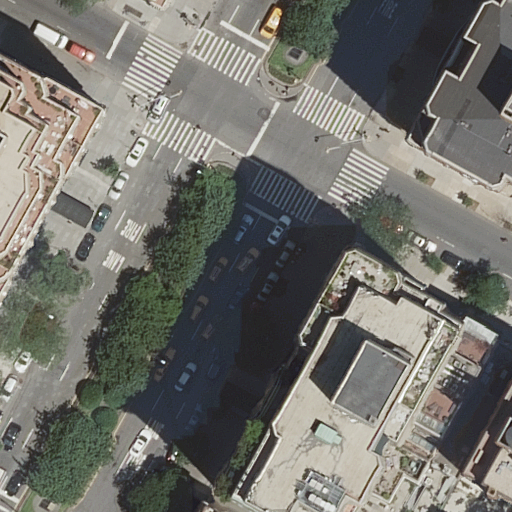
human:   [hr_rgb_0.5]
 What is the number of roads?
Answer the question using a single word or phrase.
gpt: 4

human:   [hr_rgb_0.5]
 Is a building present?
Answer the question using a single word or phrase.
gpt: yes

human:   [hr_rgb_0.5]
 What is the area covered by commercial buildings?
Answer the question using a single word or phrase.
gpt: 0m2

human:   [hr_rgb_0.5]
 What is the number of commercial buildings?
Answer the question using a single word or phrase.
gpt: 0

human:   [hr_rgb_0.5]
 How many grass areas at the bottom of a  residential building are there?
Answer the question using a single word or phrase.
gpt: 1

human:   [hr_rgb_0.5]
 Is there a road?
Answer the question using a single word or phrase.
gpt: yes

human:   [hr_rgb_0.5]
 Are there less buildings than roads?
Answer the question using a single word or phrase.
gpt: no

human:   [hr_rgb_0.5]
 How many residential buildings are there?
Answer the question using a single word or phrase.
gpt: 7

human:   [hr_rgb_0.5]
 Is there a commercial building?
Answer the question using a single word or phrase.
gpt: no

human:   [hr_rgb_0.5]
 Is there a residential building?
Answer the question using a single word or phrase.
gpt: yes

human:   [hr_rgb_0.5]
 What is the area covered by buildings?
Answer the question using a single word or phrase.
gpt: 1300m2

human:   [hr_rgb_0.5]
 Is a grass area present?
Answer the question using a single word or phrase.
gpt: yes

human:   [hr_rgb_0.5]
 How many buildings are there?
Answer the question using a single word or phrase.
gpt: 7

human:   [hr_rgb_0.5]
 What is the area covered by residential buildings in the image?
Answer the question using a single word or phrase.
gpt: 1300m2

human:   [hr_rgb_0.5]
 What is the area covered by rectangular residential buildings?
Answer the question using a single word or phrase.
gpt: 1300m2

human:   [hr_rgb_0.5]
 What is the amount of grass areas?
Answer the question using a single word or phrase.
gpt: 2

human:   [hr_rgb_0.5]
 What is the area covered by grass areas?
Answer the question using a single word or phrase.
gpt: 483m2

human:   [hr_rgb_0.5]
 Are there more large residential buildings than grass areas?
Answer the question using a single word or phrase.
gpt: no

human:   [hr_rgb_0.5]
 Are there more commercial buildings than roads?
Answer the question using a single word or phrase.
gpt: no

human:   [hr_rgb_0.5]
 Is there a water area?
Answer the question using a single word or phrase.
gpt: no

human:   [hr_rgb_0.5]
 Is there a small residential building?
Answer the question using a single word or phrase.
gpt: yes

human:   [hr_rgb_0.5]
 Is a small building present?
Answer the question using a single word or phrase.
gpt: yes

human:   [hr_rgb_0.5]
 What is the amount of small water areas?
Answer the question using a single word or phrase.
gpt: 0

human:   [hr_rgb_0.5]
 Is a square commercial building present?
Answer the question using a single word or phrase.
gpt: no

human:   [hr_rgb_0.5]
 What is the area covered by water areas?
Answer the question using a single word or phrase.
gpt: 0m2

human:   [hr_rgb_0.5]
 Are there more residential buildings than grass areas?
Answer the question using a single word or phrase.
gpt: yes

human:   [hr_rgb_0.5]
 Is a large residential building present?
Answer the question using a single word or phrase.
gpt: yes

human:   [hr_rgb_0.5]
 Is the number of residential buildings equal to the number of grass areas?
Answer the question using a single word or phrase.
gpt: no

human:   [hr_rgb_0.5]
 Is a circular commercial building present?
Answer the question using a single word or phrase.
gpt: no

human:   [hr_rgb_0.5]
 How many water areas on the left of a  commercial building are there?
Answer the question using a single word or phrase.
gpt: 0

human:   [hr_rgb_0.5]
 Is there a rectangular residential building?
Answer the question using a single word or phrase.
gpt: yes

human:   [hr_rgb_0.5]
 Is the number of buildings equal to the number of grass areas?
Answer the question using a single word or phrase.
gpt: no

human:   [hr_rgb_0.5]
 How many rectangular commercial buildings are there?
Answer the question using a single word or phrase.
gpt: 0

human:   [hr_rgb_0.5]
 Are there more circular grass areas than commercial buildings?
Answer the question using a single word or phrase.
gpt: no

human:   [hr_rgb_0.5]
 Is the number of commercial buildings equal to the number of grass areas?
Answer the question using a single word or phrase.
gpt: no

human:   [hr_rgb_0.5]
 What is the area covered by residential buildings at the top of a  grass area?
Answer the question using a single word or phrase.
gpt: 418m2

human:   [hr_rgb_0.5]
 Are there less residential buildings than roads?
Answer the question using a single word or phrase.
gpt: no

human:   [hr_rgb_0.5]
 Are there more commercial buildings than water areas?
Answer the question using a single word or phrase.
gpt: no

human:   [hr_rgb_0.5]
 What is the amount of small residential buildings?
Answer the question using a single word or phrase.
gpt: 3

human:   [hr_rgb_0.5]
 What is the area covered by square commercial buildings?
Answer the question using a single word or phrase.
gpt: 0m2

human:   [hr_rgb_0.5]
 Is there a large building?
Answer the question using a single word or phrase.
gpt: yes

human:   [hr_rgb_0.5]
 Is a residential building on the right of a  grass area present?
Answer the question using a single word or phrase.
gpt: yes

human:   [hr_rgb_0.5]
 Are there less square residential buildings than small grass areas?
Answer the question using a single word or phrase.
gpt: yes

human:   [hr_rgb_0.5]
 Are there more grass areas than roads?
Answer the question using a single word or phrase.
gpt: no

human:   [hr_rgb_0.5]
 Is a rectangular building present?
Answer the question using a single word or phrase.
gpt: yes

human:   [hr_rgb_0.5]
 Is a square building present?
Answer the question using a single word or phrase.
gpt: no

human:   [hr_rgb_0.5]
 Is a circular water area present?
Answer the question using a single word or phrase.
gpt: no

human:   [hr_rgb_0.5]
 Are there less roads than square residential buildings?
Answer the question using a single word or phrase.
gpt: no

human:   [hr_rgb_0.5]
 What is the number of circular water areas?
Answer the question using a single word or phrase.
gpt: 0

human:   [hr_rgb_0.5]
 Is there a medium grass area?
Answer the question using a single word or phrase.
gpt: yes

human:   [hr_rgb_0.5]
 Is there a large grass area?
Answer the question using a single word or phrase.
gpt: no

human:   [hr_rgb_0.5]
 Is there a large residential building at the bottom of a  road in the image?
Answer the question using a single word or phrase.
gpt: yes

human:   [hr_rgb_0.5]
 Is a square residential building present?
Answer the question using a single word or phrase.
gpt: no

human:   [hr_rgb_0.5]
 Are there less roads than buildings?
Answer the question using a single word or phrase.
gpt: yes

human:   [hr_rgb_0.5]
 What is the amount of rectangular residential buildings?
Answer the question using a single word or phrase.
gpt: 7

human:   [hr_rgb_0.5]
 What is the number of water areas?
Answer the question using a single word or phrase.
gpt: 0

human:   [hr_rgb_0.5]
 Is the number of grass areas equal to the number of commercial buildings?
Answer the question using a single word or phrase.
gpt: no

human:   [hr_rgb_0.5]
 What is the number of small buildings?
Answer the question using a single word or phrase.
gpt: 3

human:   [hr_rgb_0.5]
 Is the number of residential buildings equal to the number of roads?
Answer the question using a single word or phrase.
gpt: no

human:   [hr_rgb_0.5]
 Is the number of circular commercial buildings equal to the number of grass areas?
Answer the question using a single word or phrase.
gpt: no

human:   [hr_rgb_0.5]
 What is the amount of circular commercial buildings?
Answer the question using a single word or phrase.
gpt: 0

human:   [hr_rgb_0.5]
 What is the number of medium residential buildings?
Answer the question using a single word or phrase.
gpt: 3

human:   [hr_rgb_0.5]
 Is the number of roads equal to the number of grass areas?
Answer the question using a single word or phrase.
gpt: no

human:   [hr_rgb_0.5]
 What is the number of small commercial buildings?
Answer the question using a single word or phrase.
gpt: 0